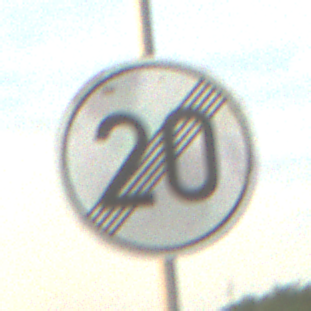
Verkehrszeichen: EndeGeschwindigkeit20
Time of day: SunriseSunset
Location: Outdoor (Suburban)
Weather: PartlyCloudy
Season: NotSpecified
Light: Natural